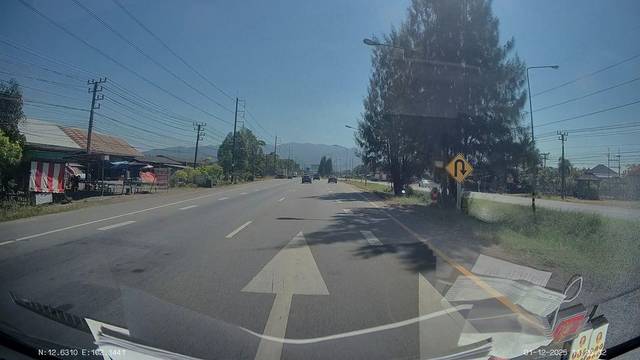
Region: Thailand
Coordinates: 12.63, 102.145